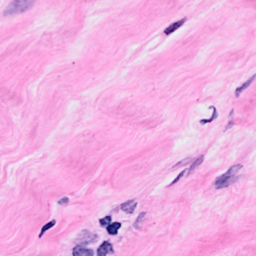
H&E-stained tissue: Breast